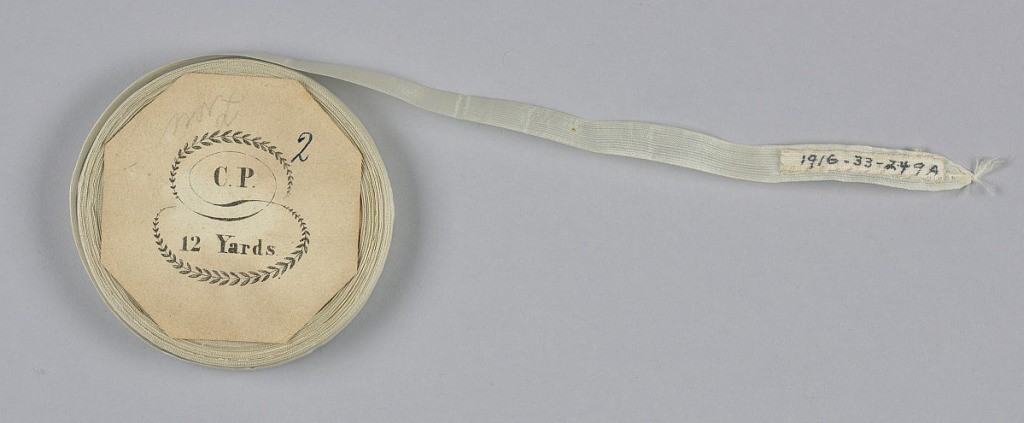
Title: Tape
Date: mid-19th century
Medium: silk Technique: plain weave
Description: White tape or seam binding on a flat wooden spool.